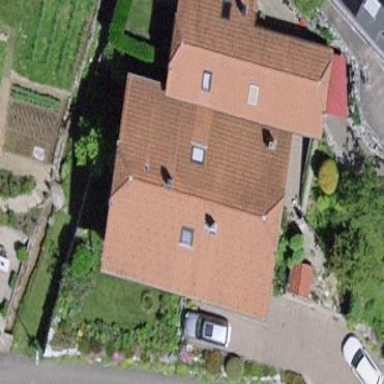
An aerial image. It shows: Detached building.